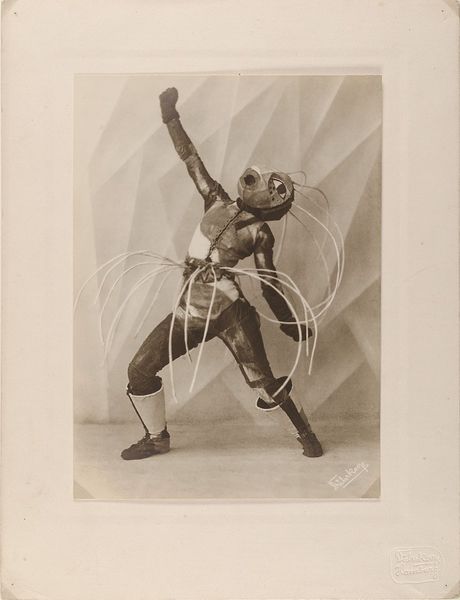
Titel: Tanzmaske 'Toboggan Frau' von Lavinia Schulz
Künstler: Minya Diez-Dührkoop
Standort: Hamburg
Institution: Museum für Kunst und Gewerbe Hamburg
Schlagwörter: kopf, körper, tanz, arme, mensch, silber, bild, tanzen, beine, foto, fotografie, photographie, maske, stiefel, photo, karton, dreiecke, lichtbild, silbergelatine, theaterfotografie, brom, silbergelatinepapier, bromsilbergelatinepapier, entwicklungspapier, gelatinepapier, schwarzweißpositivverfahren, silbersalzverfahren, schwarzweißfotografie, theaterphotographie, maskentanz, bühnenkunst